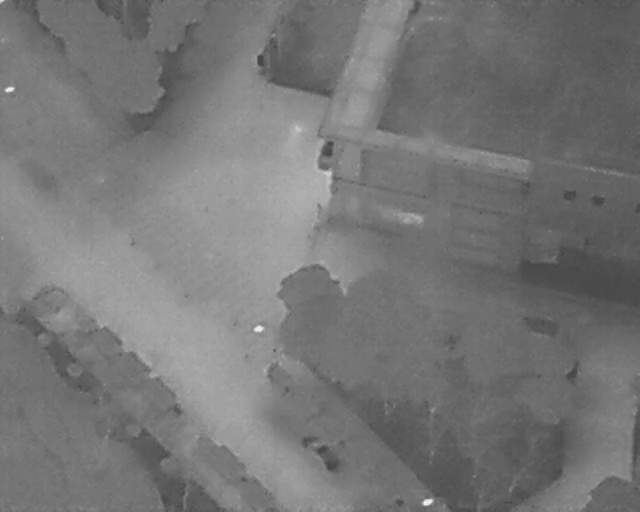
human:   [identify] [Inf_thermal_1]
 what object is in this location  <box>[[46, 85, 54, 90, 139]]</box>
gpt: <ref>1 medium car at the bottom</ref>